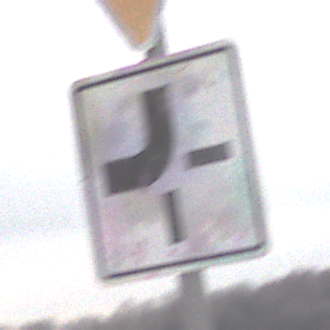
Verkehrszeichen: VerlaufVorfahrtsstrasse2
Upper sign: VorfahrtGewaehren
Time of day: Midday
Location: Outdoor (RoadRail)
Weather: Overcast
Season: NotSpecified
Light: Natural